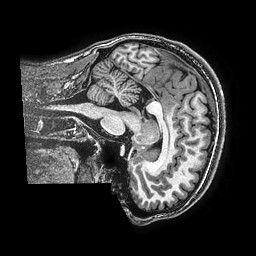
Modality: T1w
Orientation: sagittal
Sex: male
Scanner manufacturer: ge
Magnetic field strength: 3 T
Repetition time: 0.0077 s
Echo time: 0.003436 s